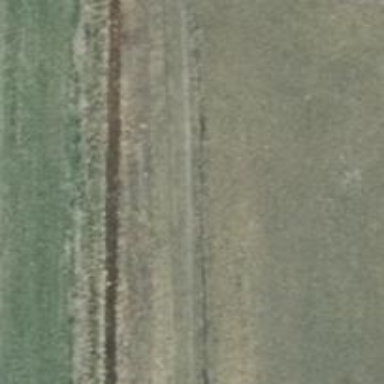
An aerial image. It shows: Track road with grade4 tracktype.